Question: I designed a page in html as below. I want to align the numbers (121, 123) to the center and that arrows to be before the number.
But during my code design arrow makes those numbers to push towards right.
How Can I make those look properly ?
My Code is
'''
<div class="thumbnail clearfix">
<div class="caption">
<h5>
<a>Unknown</a>
</h5>
<img src="images/image.png">
<small><b>121</b></small>
<br><small><b>0:0:4</b><br><b>10:20PM Mon, Nov.18</b>
</small><br><a href="#" id="recentContactCall" phno="121" class="btn btn-primary">Poke</a>
</div>
</div>
'''

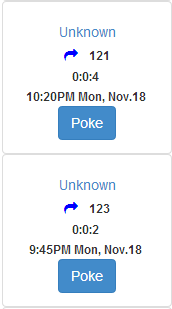
Answer: Base the arrow on the container of the numbers:
'''
<span class="value">123</span>
'''
And then add in something like:
'''
.value {
position: relative;
}
.value:before {
content: "";
display: block;
width: 25px; // arrow width
height: 25px; // arrow height
background: url('arrow.gif');
position: absolute;
top: 0; left: -50px;
}
'''
If you need support to extend back before pseudo elements were in the browsers, you'll need to actually nest the image:
'''
<span class="value">
<img src="arrow.gif" />123
</span>
'''
And then position it much like we did earlier:
'''
.value {
position: relative;
}
.value img {
position: absolute;
top: 0; left: -50px;
}
'''